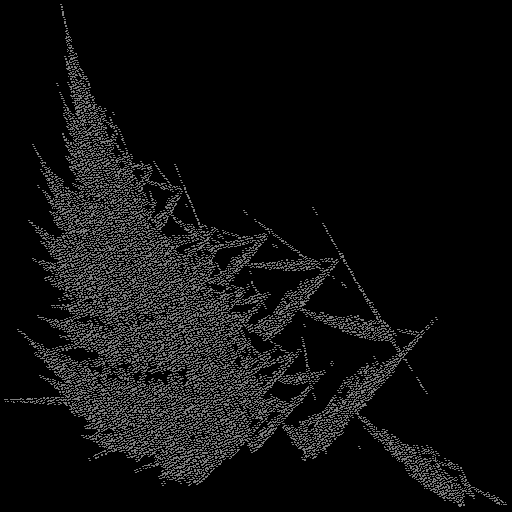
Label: turbanshell